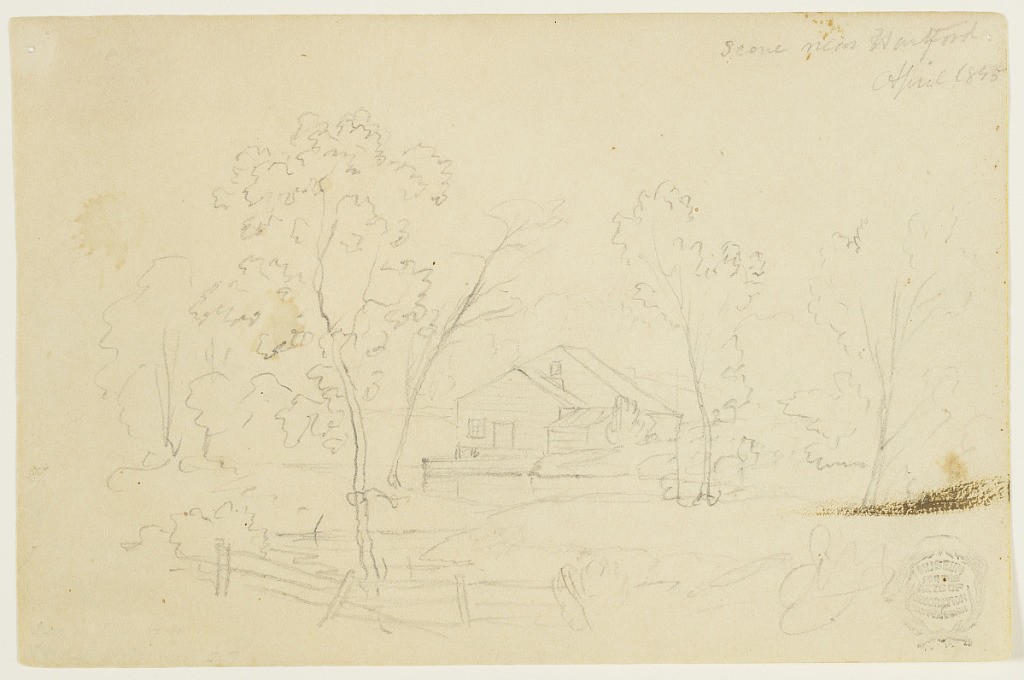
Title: Scene near Hartford, Connecticut
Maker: Frederic Edwin Church, American, 1826–1900
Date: April 1845
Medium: Graphite on white wove paper; verso: graphite
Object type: Drawing
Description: Landscape sketch showing a view of a mill building situated in a wooded environment on a spit of land that juts into a stream at left and right. A broken split-rail fence stretches across the foreground at center left, beyond which a stream winds around gentle banks into the middle distance. At center, a well-kept mill building is shown with a lean-to built against its exterior wall. Tall, leafy trees frame the scene at left and right.

Verso: Landscape sketch showing the first part of a panorama of rolling rapids on a wide river. At right, the river's churning, undulating water flows over ledges and rocks on the riverbed, appearing like a crashing wave. Above, a flat horizon is shown in the distance.